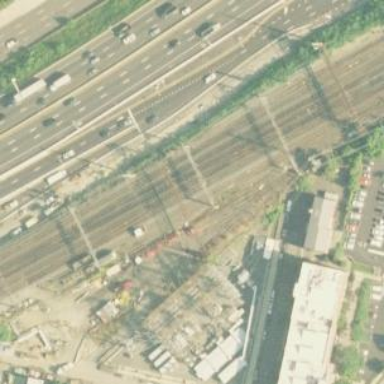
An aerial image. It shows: Abandoned railway yard.